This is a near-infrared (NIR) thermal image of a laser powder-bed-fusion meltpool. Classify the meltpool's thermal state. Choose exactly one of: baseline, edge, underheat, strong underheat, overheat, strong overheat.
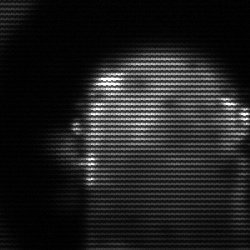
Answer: baseline